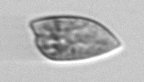
Label: Prorocentrum_dentatum